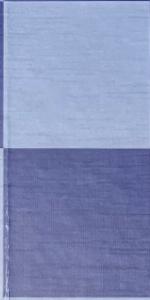
Label: Empty